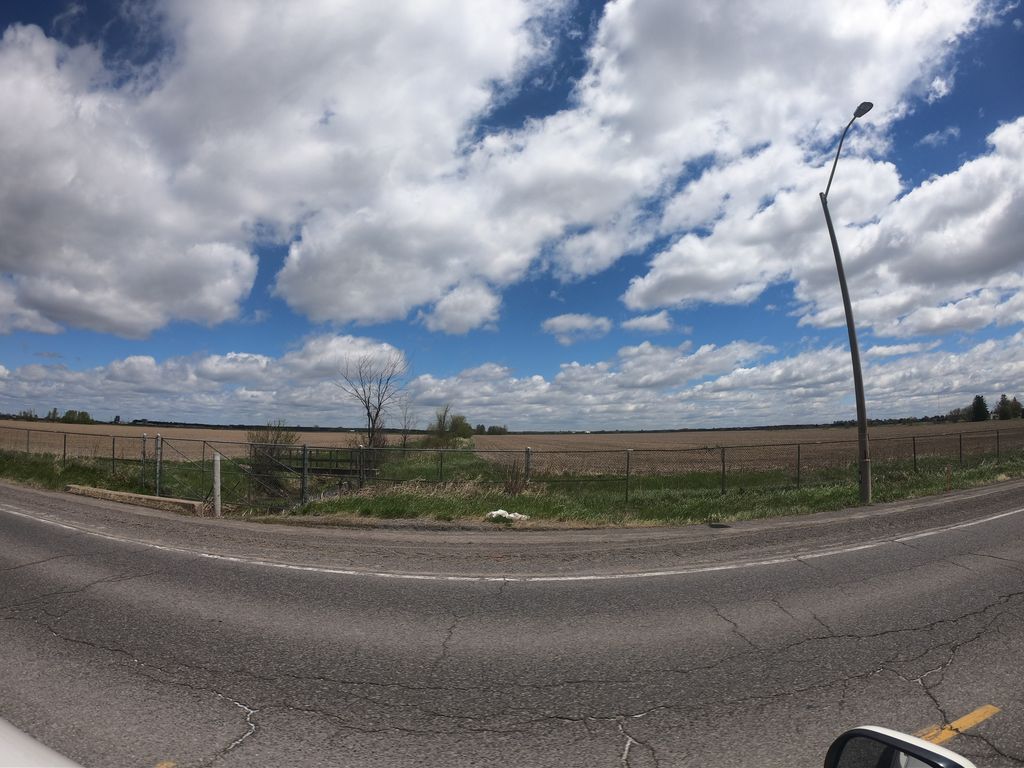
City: ottawa-gatineau